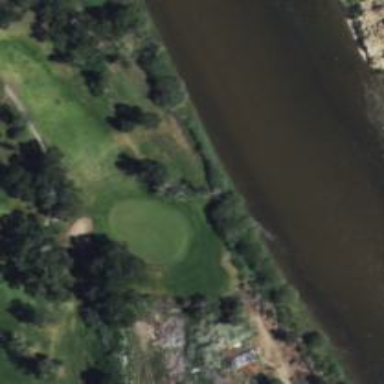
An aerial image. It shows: Golf hole.